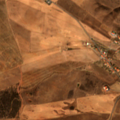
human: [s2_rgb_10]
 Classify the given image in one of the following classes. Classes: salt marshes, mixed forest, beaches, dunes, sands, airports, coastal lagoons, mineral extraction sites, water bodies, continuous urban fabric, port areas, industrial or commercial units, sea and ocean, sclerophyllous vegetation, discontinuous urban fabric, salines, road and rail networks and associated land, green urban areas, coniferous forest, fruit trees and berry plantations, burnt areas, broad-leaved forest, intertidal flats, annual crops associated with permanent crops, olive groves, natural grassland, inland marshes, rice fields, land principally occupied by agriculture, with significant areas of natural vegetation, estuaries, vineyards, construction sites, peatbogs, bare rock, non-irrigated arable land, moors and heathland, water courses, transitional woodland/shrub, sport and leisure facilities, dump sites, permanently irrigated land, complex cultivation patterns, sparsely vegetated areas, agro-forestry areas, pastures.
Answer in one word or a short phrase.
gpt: non-irrigated arable land, complex cultivation patterns, transitional woodland/shrub